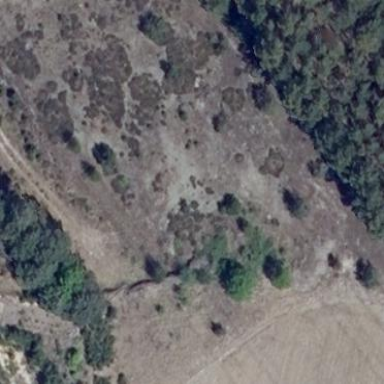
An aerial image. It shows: Landscape covered with heath.